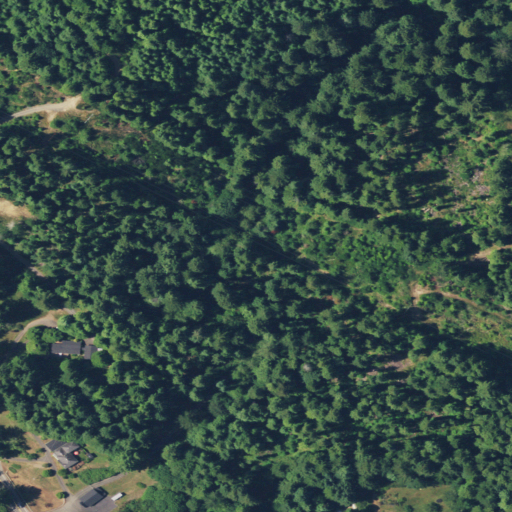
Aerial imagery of valley in California named McCready Gulch containing evergreen forest, deciduous forest, open development, shrub, low intensity development, mixed forest, and pasture